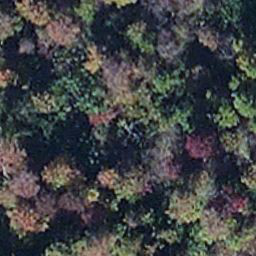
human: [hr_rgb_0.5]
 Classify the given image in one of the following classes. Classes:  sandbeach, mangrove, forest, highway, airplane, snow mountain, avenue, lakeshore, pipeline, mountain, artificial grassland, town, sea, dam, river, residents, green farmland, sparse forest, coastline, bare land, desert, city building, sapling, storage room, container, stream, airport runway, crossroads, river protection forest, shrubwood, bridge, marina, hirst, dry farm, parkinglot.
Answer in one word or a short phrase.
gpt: mangrove